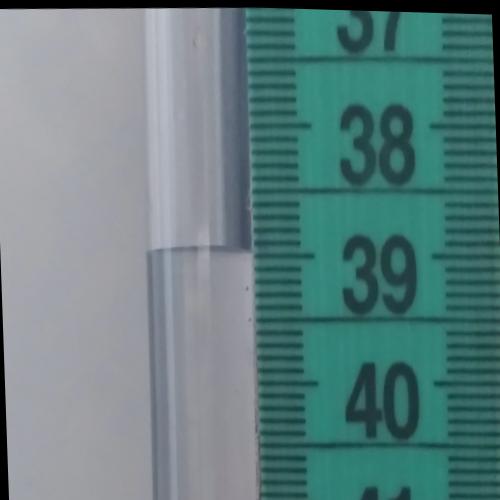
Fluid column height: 39.0 cm